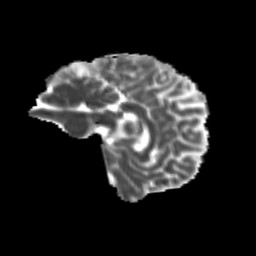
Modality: MD
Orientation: sagittal
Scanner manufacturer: siemens
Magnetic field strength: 3 T
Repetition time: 9.2 s
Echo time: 0.084 s